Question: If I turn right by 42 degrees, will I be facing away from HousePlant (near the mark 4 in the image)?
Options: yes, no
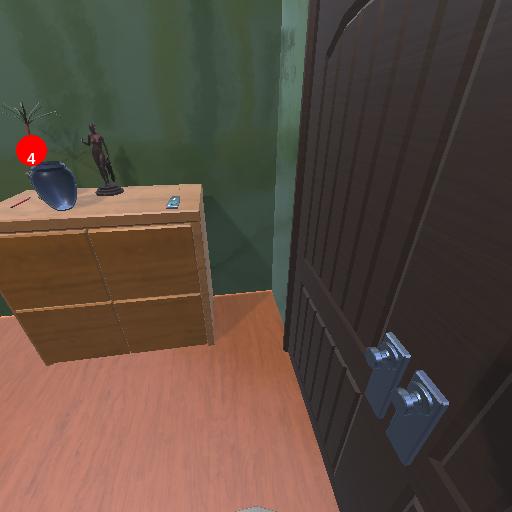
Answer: yes